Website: macys
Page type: customer-info-address
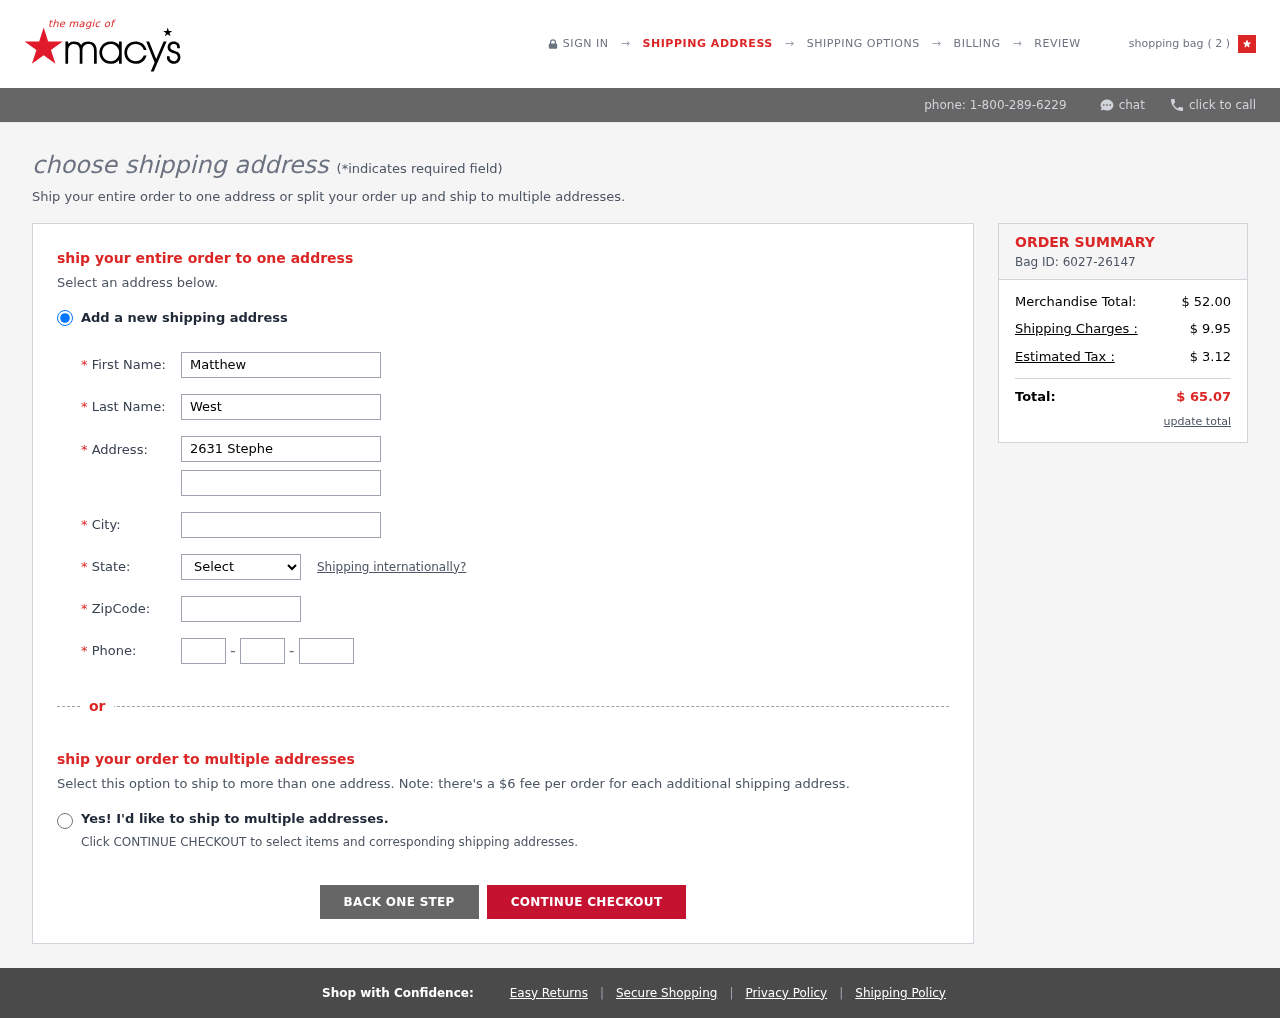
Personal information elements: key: PII_CITY
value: West Kristinville
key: PII_FIRSTNAME
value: Matthew
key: PII_LASTNAME
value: West
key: PII_PHONE_AREA
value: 259
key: PII_PHONE_PREFIX
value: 321
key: PII_PHONE_SUFFIX
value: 2928
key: PII_POSTCODE
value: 64017
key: PII_STATE_ABBR
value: TN
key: PII_STREET
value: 2631 Stephen Burg
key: PII_STREET2
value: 90488 Jared Mall
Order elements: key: ORDER_NUM_ITEMS
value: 2
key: ORDER_ID
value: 6027-26147
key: ORDER_SUBTOTAL
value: $ 52.00
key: ORDER_SHIPPING_COST
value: $ 9.95
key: ORDER_TAX
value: $ 3.12
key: ORDER_TOTAL
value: $ 65.07